Question: I have a working query for orderlines that include a specific range of items, then I join in the order information.
'''
SELECT Orders.*, Orderp.*
FROM Orders
INNER JOIN
Orderp ON Orderp.StoreID = Orders.StoreID
AND
Orderp.[Date] = Orders.[Date]
AND
Orderp.OrderNumber = Orders.OrderNumber
WHERE
(Orders.ItemType = 2)
AND
(Orders.ItemNumberOnMenu IN (68, 69, 70, 71, 72))
AND
(Orders.[Date] > '2013/01/01')
'''
If I add 'GROUP BY Orderp.Telephone' at the end of the above query, I get the following error.
Any ideas how to group on the phone number of the customer?
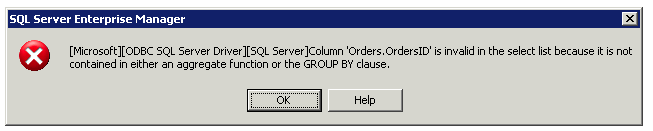
Answer: Lets try our best to straighten this out for you.
You are using a 'GROUP BY' which is usually accompanied by an aggregate function. For example if I want the average sales for my products I would use. <URL>
'''
SELECT
AVG(Sales),
ProductID
FROM MostGenericTable
GROUP BY ProductID
'''
There now that will show me the average sales for each 'ProductID'.
This is why your query doesn't work. You are grouping by just one column and performing no aggregation on the others.
The second problem you have with your query is it's lazy. Type in the columns that you wish to receive. Don't use 'SELECT *' the reasons are numerous and a simple google search will give you numerous results. In your specific example it's giving you problems because you don't even know which columns to 'Group By'.
Since you are using 'Group By' in this manner it's possible you're actually looking for 'ORDER BY' which will sort the row set that is returned. <URL>
'''
SELECT
Orders.*,
Orderp.*
FROM Orders
INNER JOIN Orderp
ON Orderp.StoreID = Orders.StoreID
AND Orderp.[Date] = Orders.[Date]
AND Orderp.OrderNumber = Orders.OrderNumber
WHERE (Orders.ItemType = 2)
AND (Orders.ItemNumberOnMenu IN (68, 69, 70, 71, 72))
AND (Orders.[Date] > '2013/01/01')
ORDER BY Orderp.Telephone
'''
Hopefully that explanation helps you to not make these mistakes in the future.